The plot is a time-scale (wavelet) decomposition of a bearing vibration signal. Based on the visible evidence, which condition applies: normal, inner_race, outer_race, ball?
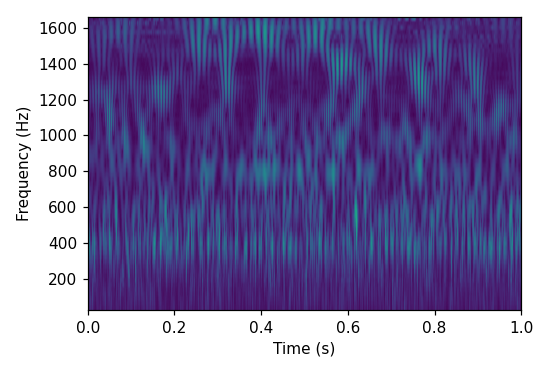
Answer: outer_race